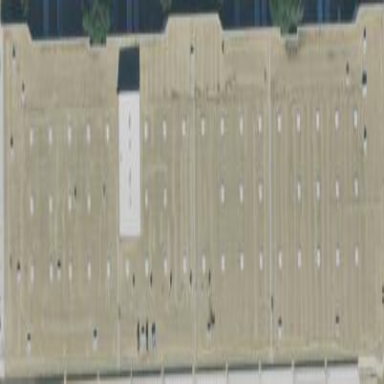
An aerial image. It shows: Warehouse.